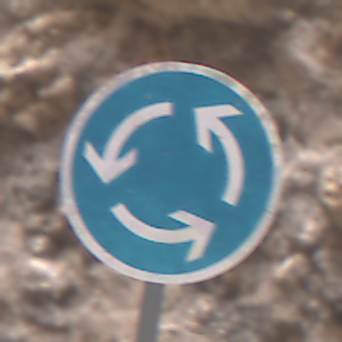
Verkehrszeichen: Kreisverkehr
Umgebung: Outdoor, Urban
Tageszeit: Midday
Wetter: PartlyCloudy
Licht: Natural
Jahreszeit: NotSpecified
Kontrast: MediumContrast